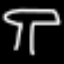
Label: mushroom